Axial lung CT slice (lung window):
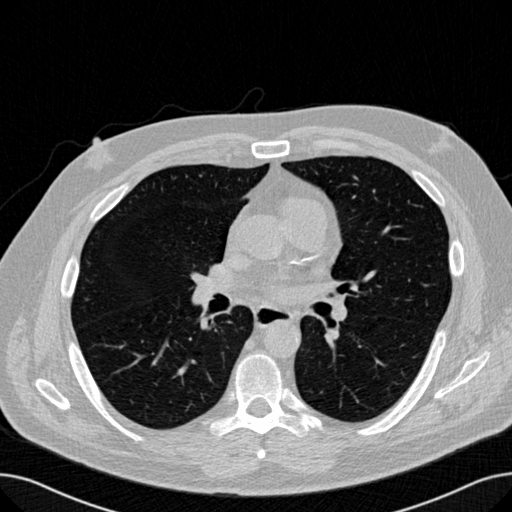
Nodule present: no